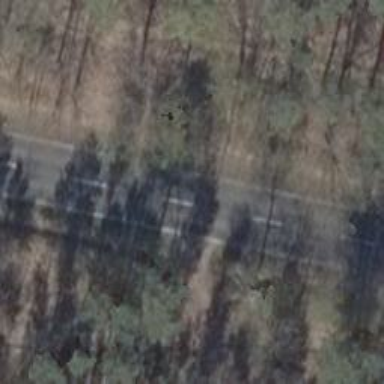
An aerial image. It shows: Secondary road with asphalt surface and lane markings.